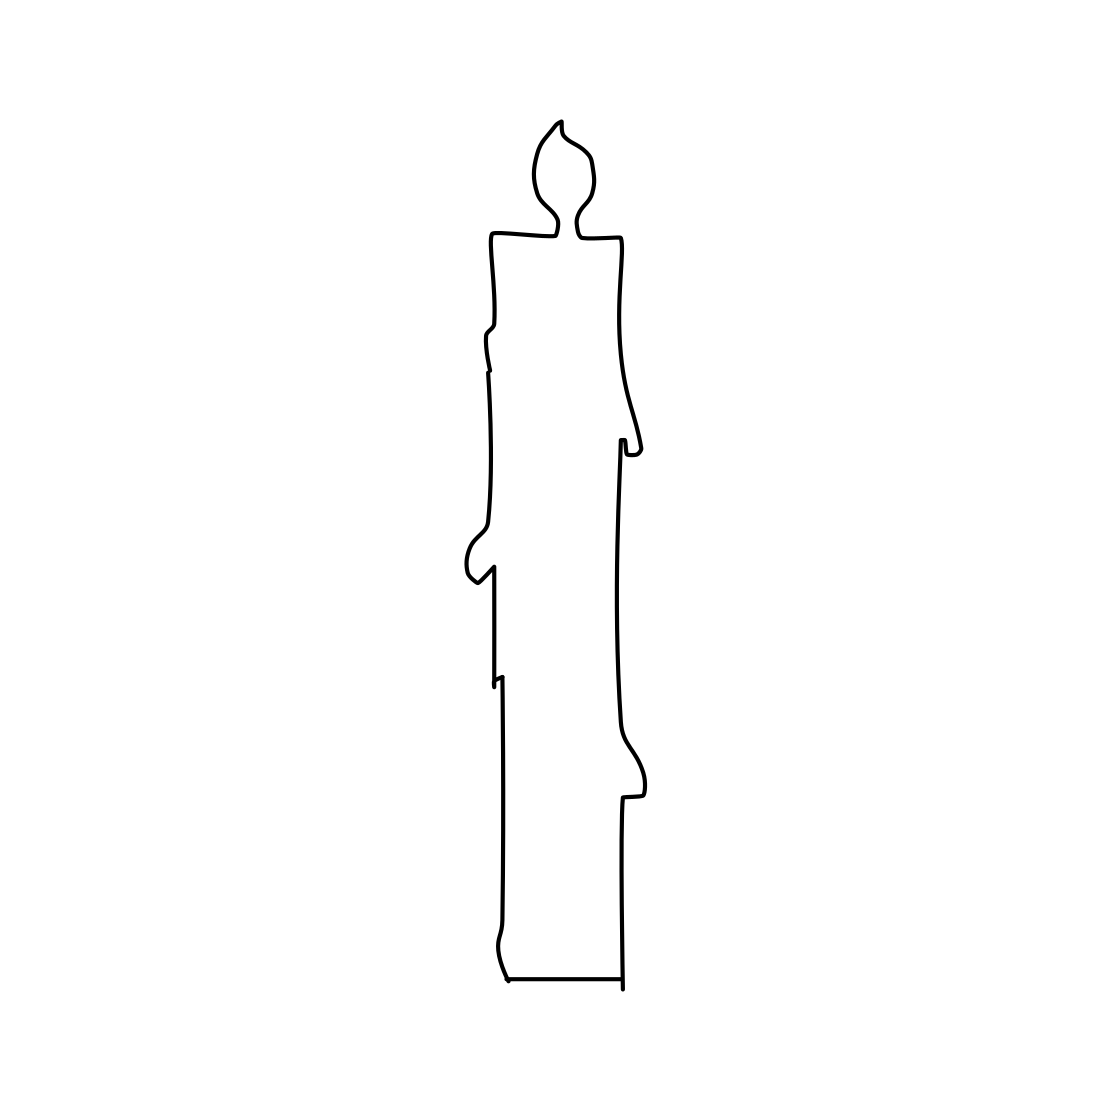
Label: candle